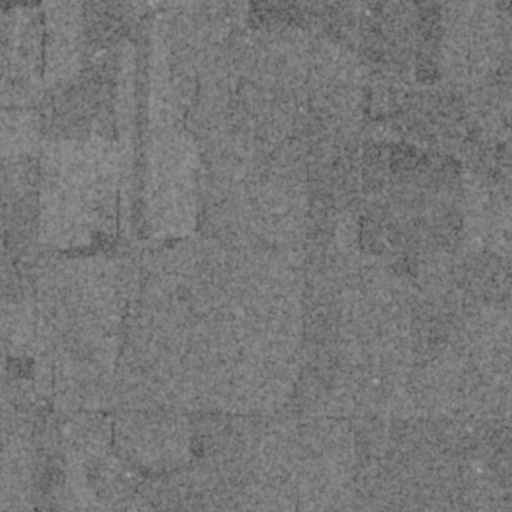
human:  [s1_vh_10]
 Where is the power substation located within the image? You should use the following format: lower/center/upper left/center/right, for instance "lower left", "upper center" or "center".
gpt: The power substation is located in the lower right of the image.
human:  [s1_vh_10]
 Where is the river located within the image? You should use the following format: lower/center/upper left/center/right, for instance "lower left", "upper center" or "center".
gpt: The river is located in the left of the image.
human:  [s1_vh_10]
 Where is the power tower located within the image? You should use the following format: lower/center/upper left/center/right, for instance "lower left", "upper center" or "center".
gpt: There is no power tower in the image.

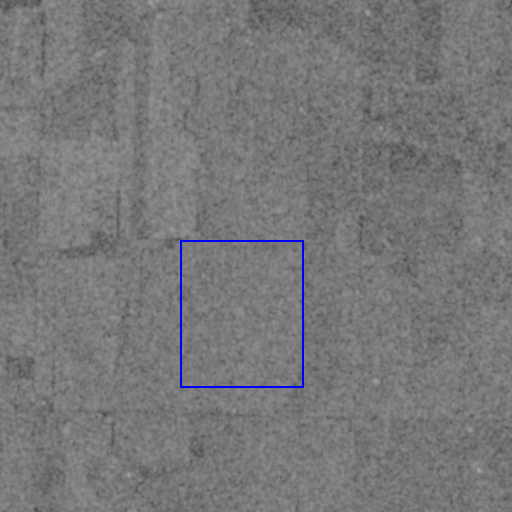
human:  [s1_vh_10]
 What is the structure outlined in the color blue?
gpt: The structure outlined in blue is a crop field.
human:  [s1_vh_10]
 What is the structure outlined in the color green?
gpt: There is no green outline.